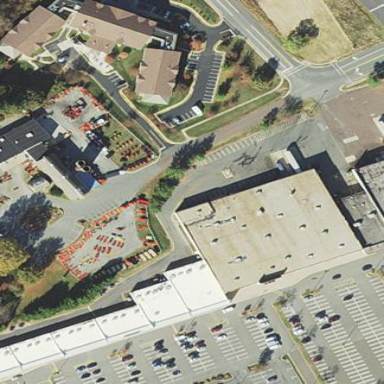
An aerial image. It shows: Retail building.